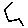
Label: hexagon